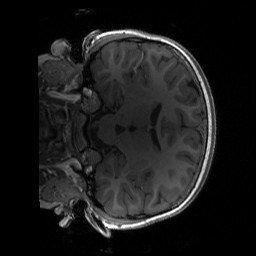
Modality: T1w
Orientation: coronal
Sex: male
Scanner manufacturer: siemens
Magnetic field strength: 3 T
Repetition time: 1.9 s
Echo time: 0.00243 s